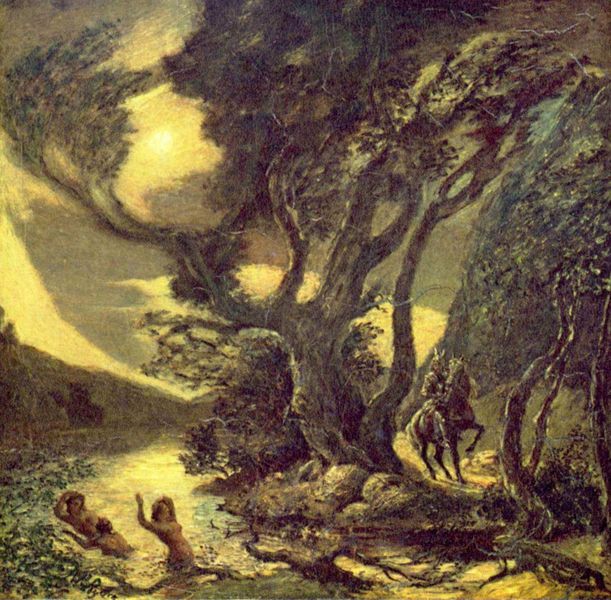
Titel: Siegfried und die Rheintöchter
Künstler: Albert Pinkham Ryder
Standort: Washington (District of Columbia)
Institution: National Gallery of Art
Schlagwörter: akt, baum, berg, blau, blätter, dunkel, felsen, gemälde, himmel, laub, mann, nackt, schatten, wasser, wolken, baden, badende, bäume, fluss, frauen, gelb, grün, landschaft, menschen, mädchen, ocker, see, ufer, äste, abend, bewegung, braun, brust, busen, frau, grau, hell, licht, nacht, schwarz, weiss, tiere, weg, wiese, beige, arm, silber, ast, bach, baumstamm, dämmerung, hügel, natur, wind, zweige, gewässer, sonne, sträucher, land, gold, drei, wald, pferd, reiter, mähne, ritt, brüste, wellen, düster, berge, fels, hang, oliv, romantik, angst, sturm, unwetter, wetter, wild, nackte, abendstimmung, flucht, regen, bad, mond, erschrecken, helligkeit, wurzel, druck, stich, wagner, fliehen, furcht, nixen, helm, mythologie, ritter, wurzeln, ross, geäst, mystisch, mythos, rinde, märchen, nymphen, siegfried, knorrig, macht, hörner, ungeheuer, diana, vollmond, bäum, affen, winken, schreck, überrascht, überraschung, eselsohren, niebelungen, lohengrin, shakespeare, fliehende, zeichnun g, bussen, erlenkönig, ertwurf, rheintöchter, sonnegelb